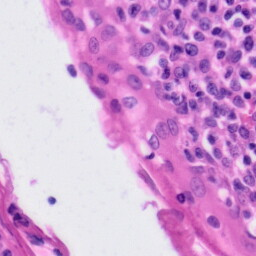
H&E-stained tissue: Tonsil